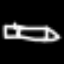
Label: pencil